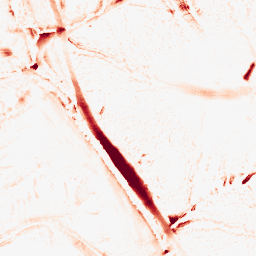
Category: morphological
Decomposition family: morphological_diamond
Decomposition parameters: operation: opening
radius: 10
Upsampling method: bspline
Upsampling parameters: scale: 4
Upsampling scale: 4